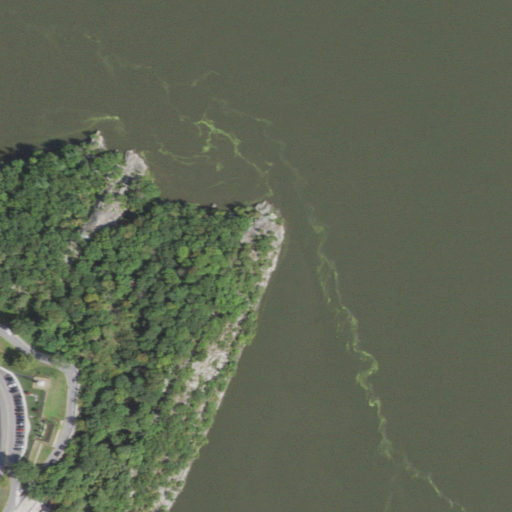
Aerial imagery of cape in New York named Gees Point containing open water, deciduous forest, open development, medium intensity development, herbaceous wetlands, low intensity development, and barren land